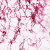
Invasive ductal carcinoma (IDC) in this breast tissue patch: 0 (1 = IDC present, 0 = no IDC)